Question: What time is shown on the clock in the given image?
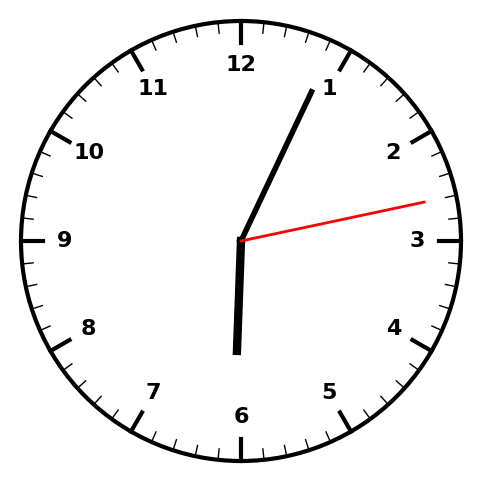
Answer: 06:04:13